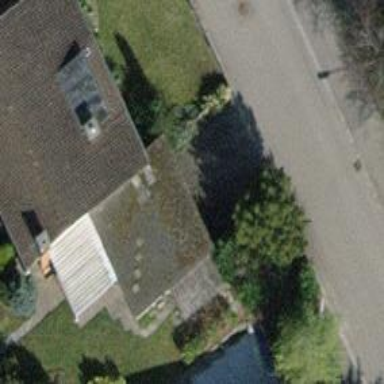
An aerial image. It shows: Garage building.